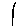
Label: line